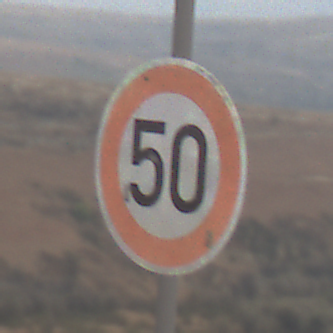
Verkehrszeichen: Geschwindigkeit50
Umgebung: Outdoor, Nature
Tageszeit: MorningAfternoon
Wetter: Overcast
Licht: Natural
Jahreszeit: NotSpecified
Kontrast: LowContrast